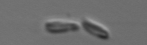
Label: Dinobryon